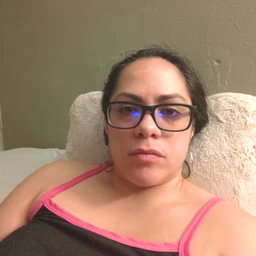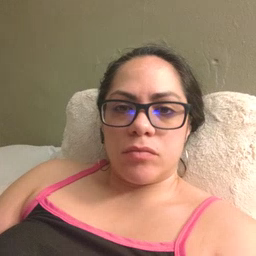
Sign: drawer